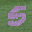
Label: 5